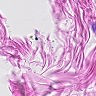
Metastatic tissue present: no